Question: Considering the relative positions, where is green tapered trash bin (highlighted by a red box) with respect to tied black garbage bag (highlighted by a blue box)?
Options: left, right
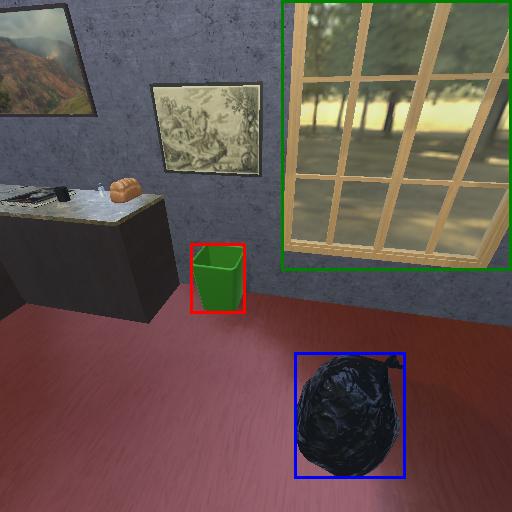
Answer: left